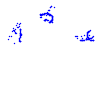
Particle: kaon